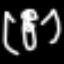
Label: angel